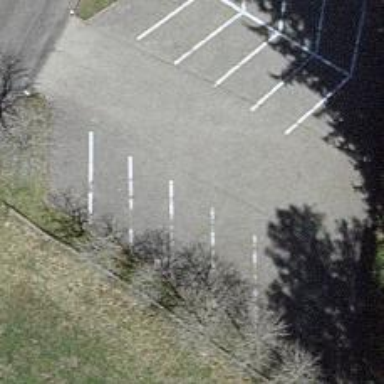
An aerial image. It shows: Asphalt parking aisle road.